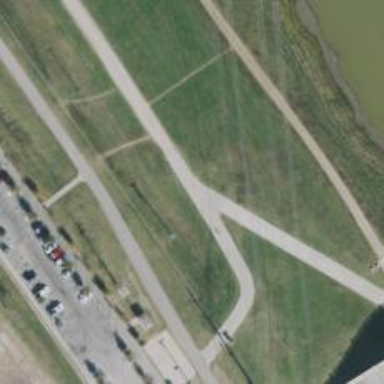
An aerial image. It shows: Path with embankment.